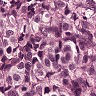
Metastatic tissue present: yes